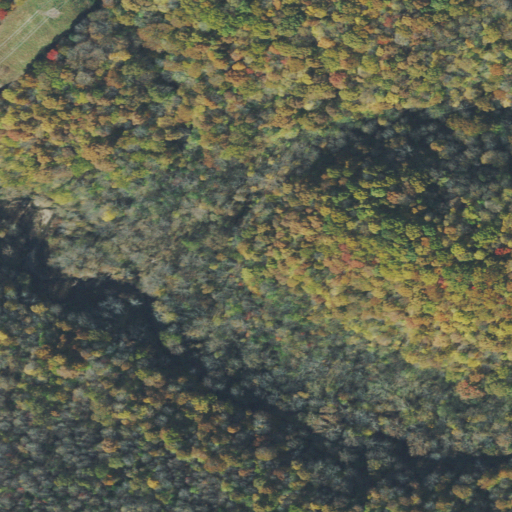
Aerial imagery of valley in Tennessee named Fishburn Hollow containing deciduous forest, mixed forest, and pasture